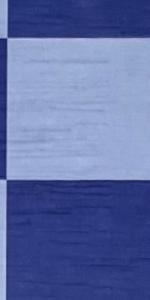
Label: Empty